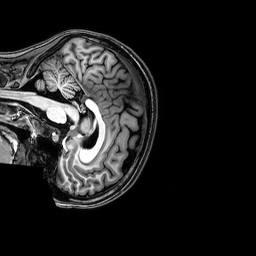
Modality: T1w
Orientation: sagittal
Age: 23
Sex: female